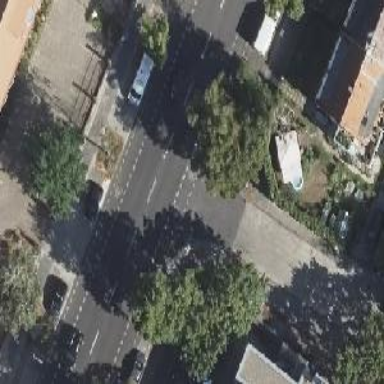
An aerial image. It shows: Secondary road with asphalt surface and sidewalks on both sides. The cycleway has exclusive lanes on both sides. Parking is parallel to the street side.